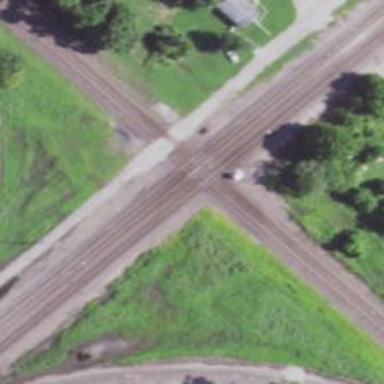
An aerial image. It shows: Railway siding for service.